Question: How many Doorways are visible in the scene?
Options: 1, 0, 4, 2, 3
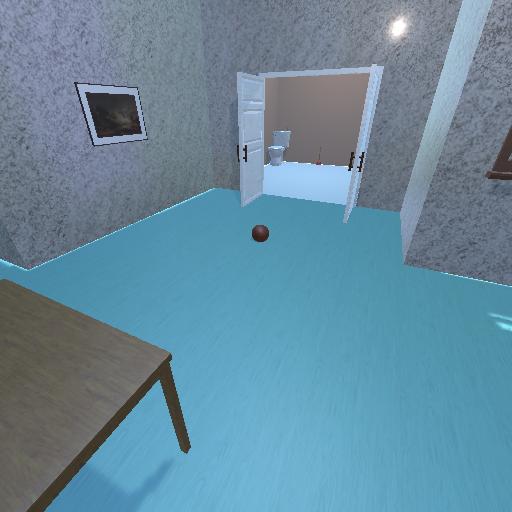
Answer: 1